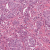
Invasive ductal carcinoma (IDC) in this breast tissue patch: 1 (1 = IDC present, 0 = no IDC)